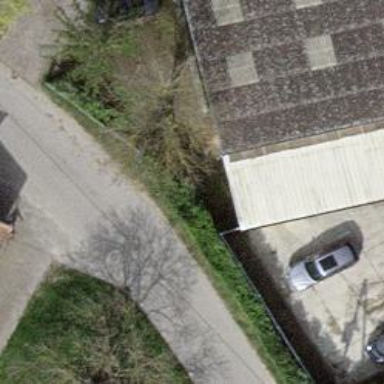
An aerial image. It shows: Hedge acting as barrier.